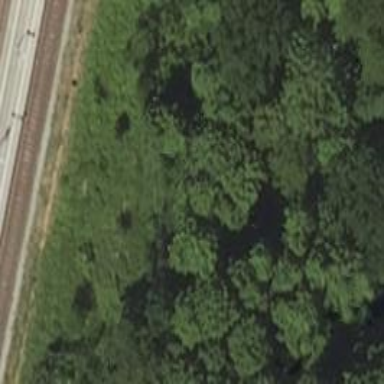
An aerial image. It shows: Abandoned railway.